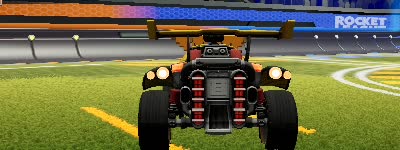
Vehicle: octane